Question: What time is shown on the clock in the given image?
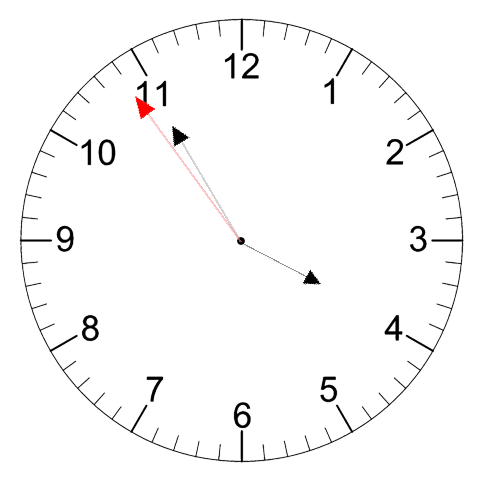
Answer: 03:54:54